Brain MRI, t2w sequence, axial 2D slice.
Patient: age 38, sex F, weight 78 kg, height 1.78 m
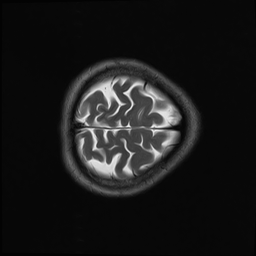